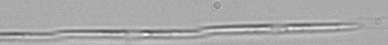
Label: Pseudo-nitzschia